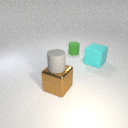
large brown metal cube below small gray rubber cylinder